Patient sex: M
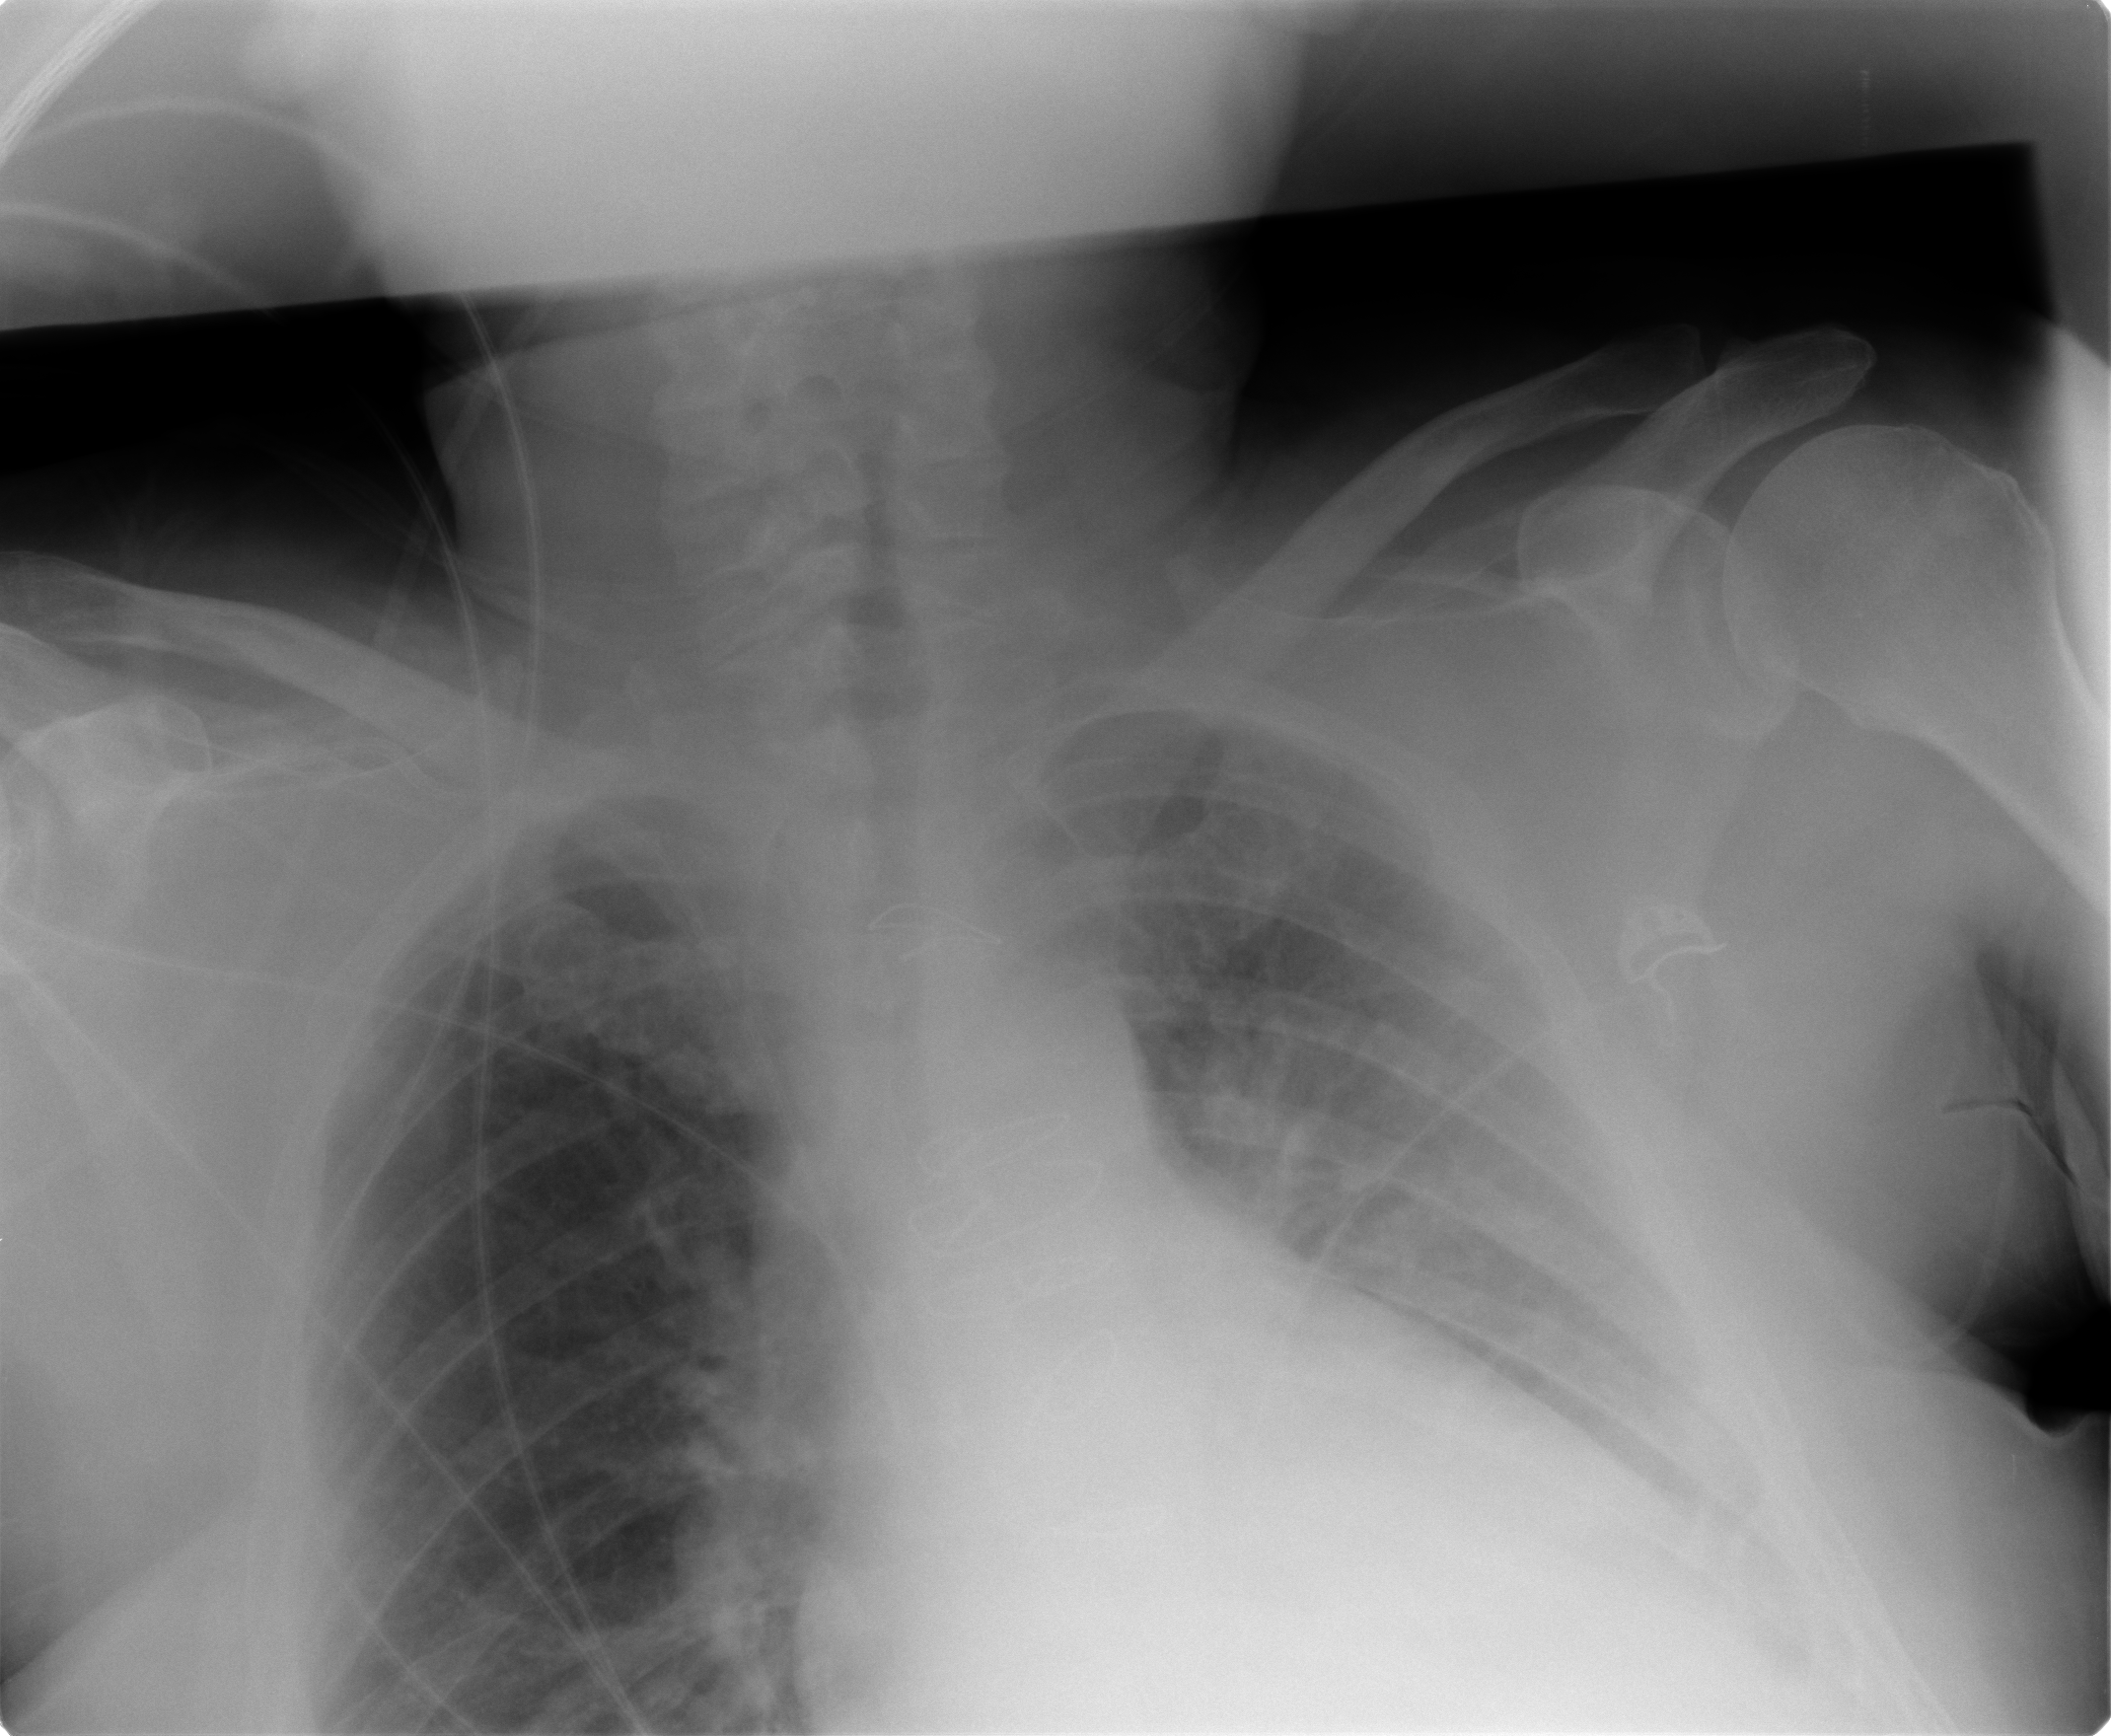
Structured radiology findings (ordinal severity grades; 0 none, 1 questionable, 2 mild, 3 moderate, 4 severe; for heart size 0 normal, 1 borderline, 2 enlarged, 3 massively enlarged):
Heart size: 2
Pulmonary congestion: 0
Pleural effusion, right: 0
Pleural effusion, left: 1
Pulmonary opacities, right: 0
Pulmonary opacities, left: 0
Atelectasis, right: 1
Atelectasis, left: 2